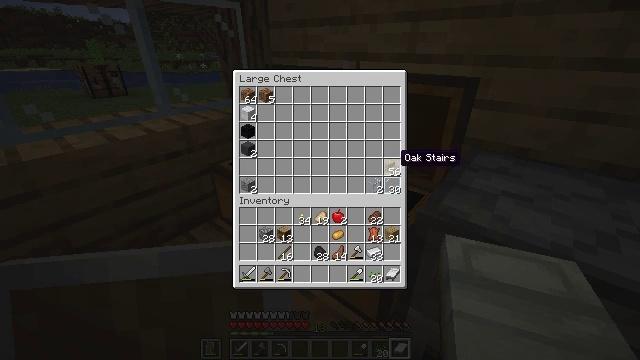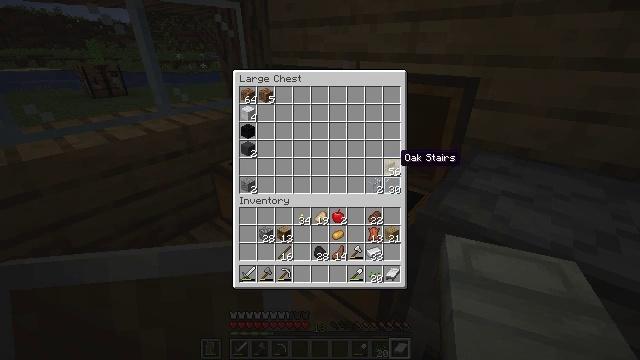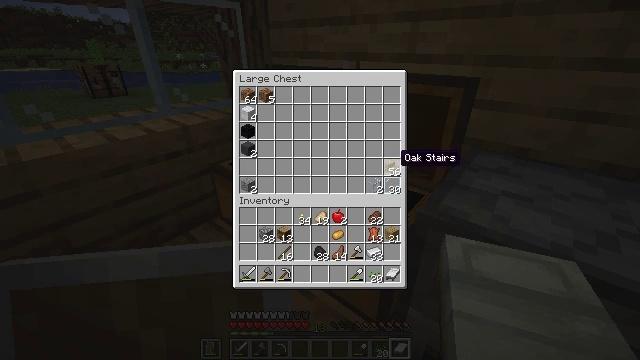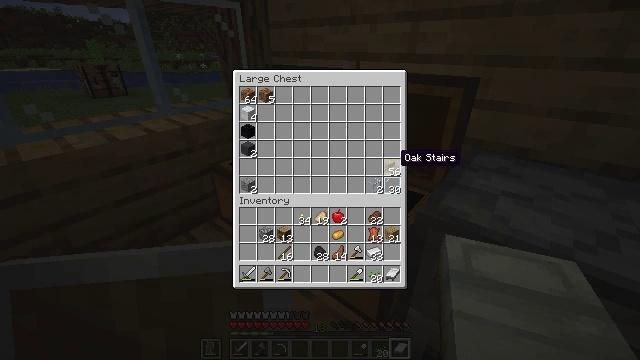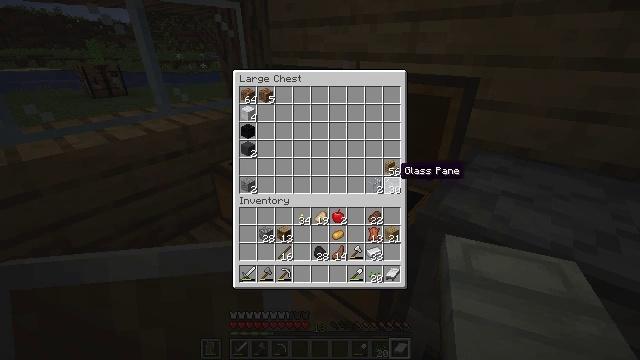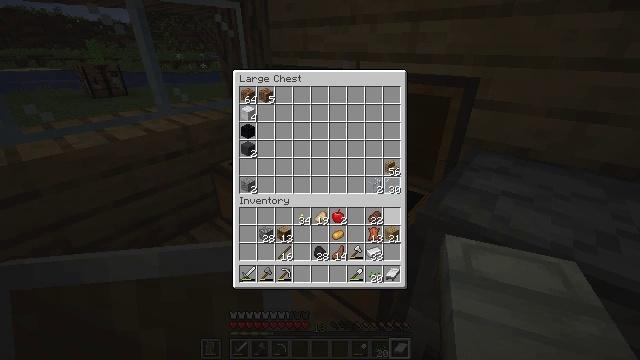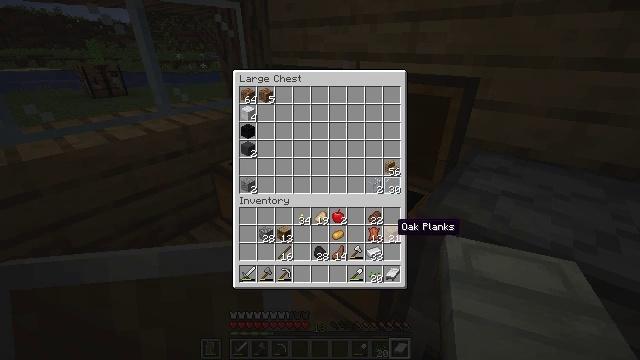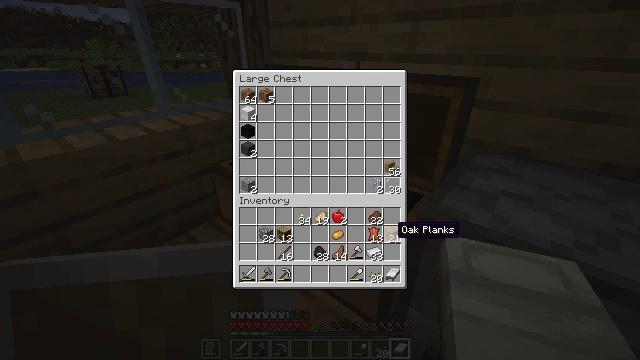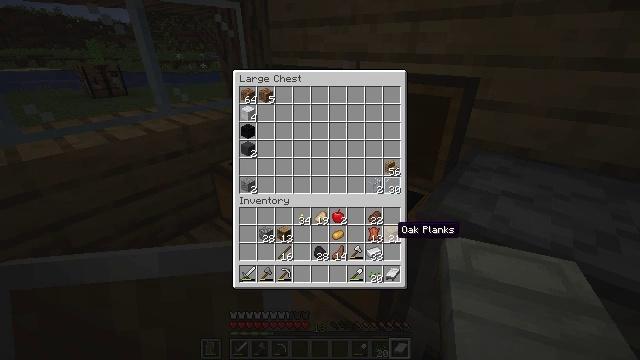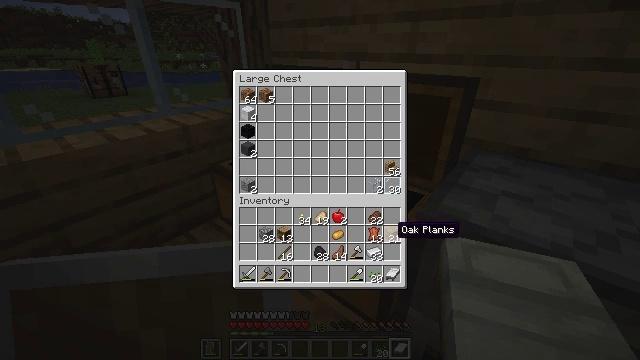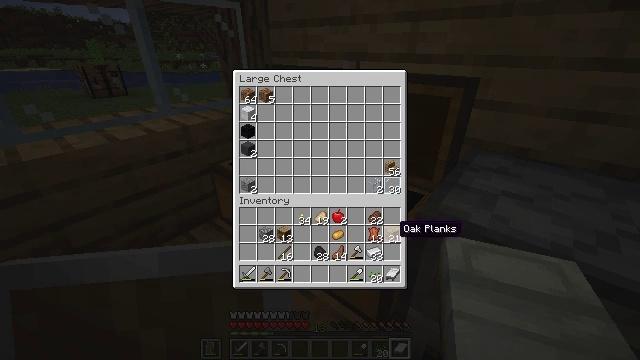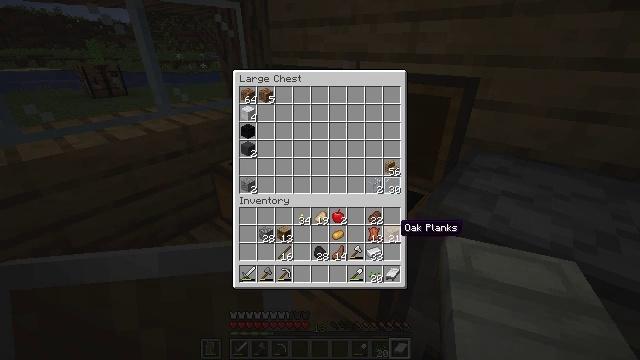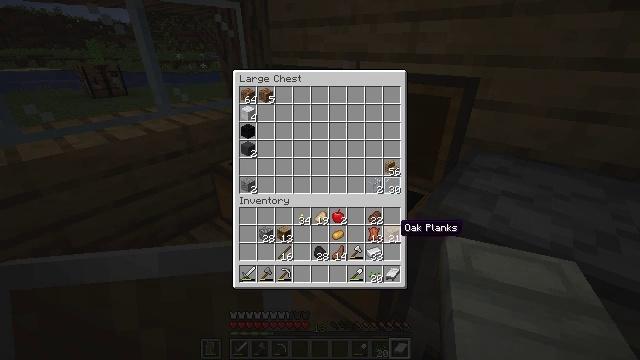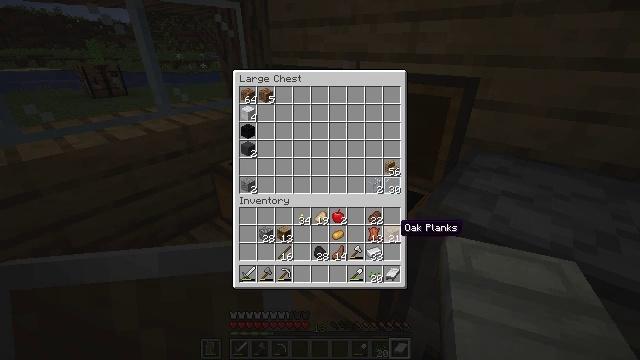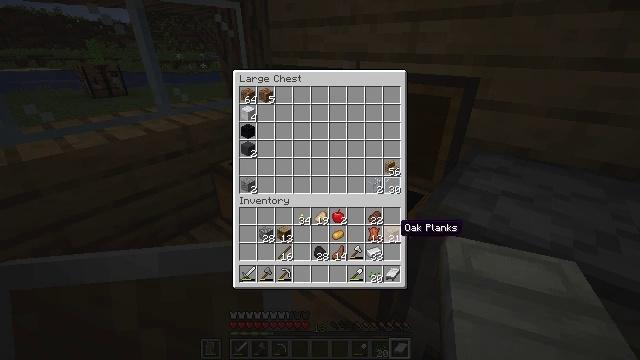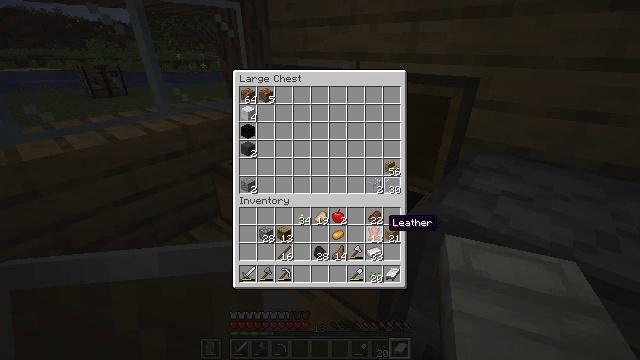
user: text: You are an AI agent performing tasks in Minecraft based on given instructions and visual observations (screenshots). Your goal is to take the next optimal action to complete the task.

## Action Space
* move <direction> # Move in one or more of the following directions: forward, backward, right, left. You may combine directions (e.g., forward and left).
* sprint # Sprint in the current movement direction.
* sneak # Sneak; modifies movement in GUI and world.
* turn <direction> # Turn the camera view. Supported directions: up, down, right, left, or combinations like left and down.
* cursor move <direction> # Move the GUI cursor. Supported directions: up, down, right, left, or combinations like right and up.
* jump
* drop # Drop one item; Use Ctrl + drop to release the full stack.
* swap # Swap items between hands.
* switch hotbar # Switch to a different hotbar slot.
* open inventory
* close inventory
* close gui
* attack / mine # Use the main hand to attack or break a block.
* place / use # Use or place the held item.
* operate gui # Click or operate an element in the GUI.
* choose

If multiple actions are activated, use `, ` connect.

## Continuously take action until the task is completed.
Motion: motion action
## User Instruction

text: Combine sticks and iron ingots to create an iron hoe.
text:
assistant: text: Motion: no_op
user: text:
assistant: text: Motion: no_op
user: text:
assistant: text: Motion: no_op
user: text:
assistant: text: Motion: cursor move down
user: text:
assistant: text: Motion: cursor move down
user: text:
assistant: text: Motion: cursor move down
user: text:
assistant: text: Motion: no_op
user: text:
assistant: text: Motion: no_op
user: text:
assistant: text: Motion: no_op
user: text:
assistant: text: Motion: no_op
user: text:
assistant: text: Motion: no_op
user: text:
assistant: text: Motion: no_op
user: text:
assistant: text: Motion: no_op
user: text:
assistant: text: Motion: no_op
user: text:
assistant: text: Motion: cursor move left
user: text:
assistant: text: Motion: cursor move left
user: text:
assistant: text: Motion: cursor move left
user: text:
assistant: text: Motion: cursor move left
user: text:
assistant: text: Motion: cursor move left
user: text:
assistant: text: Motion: no_op
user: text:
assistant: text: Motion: no_op
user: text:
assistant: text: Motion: no_op
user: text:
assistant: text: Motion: no_op
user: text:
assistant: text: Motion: no_op
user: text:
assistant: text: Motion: no_op
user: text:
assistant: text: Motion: no_op
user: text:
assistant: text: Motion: no_op
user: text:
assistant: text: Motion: no_op
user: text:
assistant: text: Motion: no_op
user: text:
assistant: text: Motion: no_op